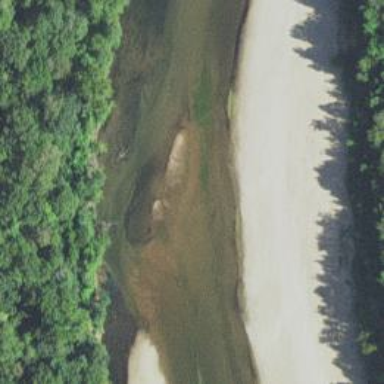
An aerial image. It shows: Beautiful river scene.